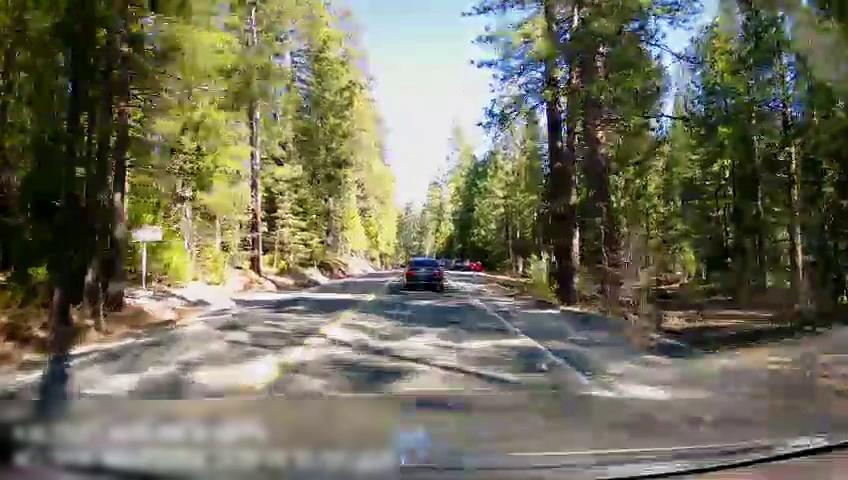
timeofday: Day
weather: Sunny
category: Drivable Space
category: Vehicles | SUV
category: Vehicles | Car
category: Vehicles | Car
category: Lanes | Opposite Lane
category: Lanes | Current Lane